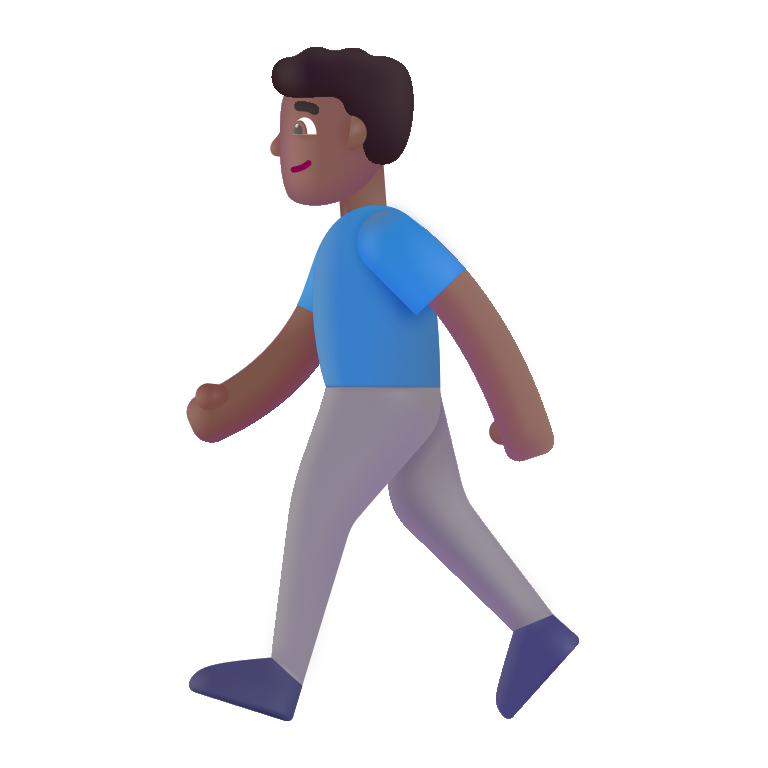
man walking color  dark